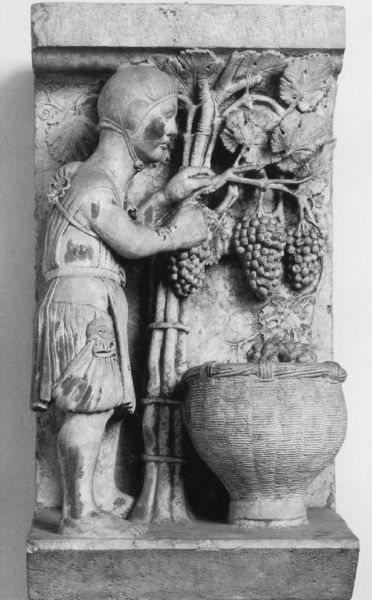
Titel: Monatsreliefs
Institution: Ferrara, Dommuseum
Schlagwörter: baum, hand, mann, kleid, marmor, haube, kappe, mütze, arme, kleidung, mensch, sockel, stein, hände, gewand, arbeit, skulptur, trauben, beine, pflücken, relief, topf, ernte, arbeiter, wein, korb, bauer, gefäß, barfuß, weintrauben, backe, traube, rebe, reben, weinrebe, weinstock, lese, weinlese, winzer, kalkstein, gefäs, barfüßig, weinernte, gleichnis, keltern, plücken, arbeti, baarfüssig